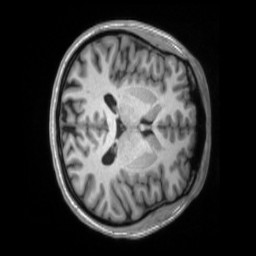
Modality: T1w
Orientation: axial
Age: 31
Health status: ill
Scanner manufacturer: siemens
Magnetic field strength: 3 T
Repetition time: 2.2 s
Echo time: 0.00157 s